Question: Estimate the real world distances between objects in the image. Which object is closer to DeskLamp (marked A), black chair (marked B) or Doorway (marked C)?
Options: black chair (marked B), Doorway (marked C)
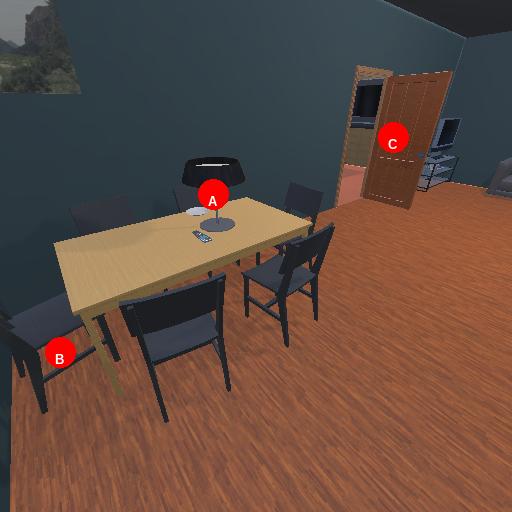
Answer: black chair (marked B)